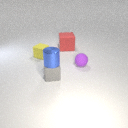
small gray rubber cube in front of large red rubber cube